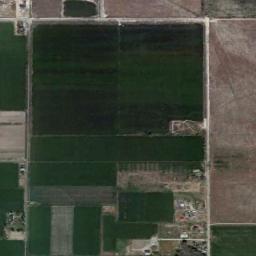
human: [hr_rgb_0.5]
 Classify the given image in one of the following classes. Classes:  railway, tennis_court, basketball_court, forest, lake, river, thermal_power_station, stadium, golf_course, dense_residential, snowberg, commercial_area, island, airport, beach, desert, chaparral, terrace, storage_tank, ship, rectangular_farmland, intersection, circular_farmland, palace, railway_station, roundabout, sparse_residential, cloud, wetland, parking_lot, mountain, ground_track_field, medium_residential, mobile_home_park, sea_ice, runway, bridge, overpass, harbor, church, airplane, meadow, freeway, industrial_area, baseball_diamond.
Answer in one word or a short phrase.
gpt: rectangular_farmland